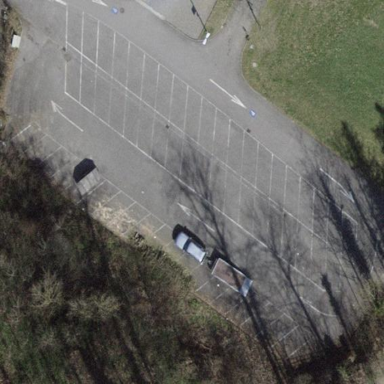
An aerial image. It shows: Parking area with asphalt surface.